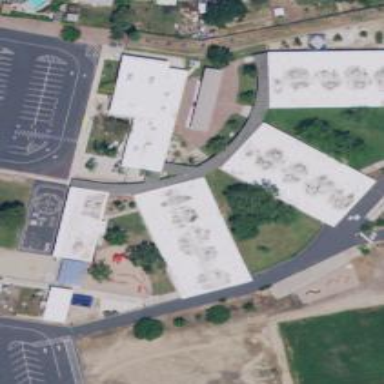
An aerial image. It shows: School building.